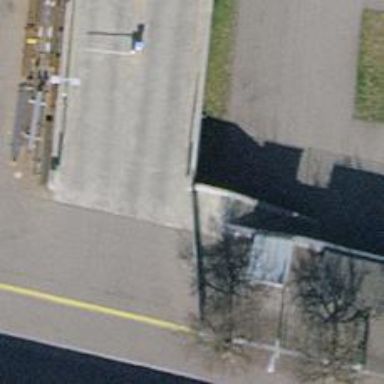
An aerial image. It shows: Wall barrier.